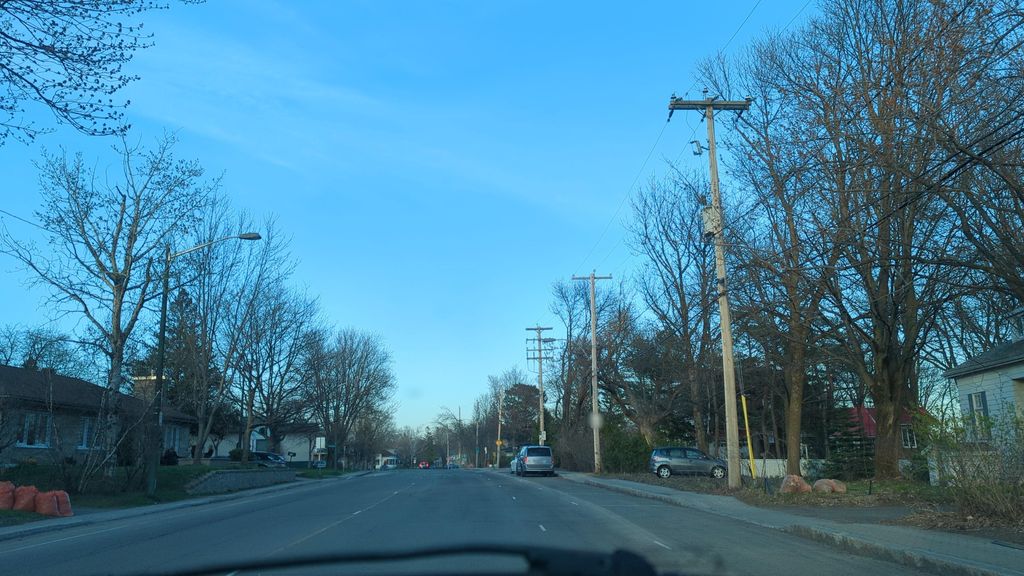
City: quebec_city